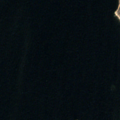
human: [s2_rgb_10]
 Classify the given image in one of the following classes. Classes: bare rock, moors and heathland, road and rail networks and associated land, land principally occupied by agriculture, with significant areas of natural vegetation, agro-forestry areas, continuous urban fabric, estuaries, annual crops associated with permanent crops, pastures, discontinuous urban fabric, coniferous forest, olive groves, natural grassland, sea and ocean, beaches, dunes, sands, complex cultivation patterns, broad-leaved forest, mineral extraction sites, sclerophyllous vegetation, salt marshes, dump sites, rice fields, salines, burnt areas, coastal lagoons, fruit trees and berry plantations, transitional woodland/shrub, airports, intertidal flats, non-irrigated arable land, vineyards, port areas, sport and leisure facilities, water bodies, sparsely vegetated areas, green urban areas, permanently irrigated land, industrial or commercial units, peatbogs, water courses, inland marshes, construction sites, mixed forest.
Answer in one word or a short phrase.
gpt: coniferous forest, sea and ocean